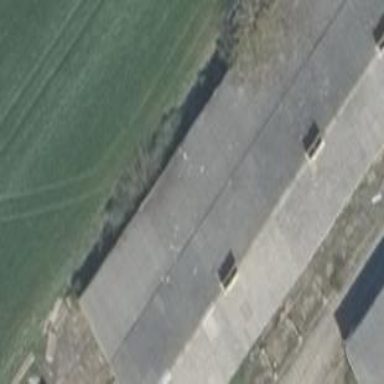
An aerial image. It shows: Stable building.